Field crop: maize
Growth stage: 2
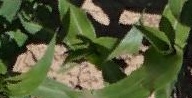
Species: maize